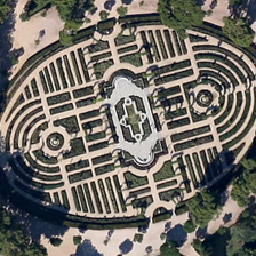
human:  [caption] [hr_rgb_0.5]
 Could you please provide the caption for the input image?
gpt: This is an oval public square with several trees.

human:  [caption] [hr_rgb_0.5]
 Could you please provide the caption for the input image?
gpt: The square is white and covered with green trees.

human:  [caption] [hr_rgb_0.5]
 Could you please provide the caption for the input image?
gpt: The floor of the square is white and covered with trees.

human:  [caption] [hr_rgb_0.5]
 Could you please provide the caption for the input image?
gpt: This is an oval public square with some trees inside.

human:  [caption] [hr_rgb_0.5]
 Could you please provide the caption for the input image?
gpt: The floor of the square is white and covered with green trees.